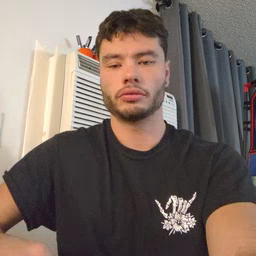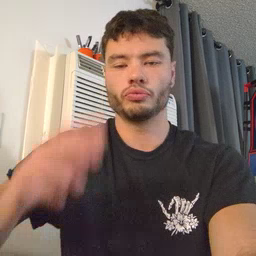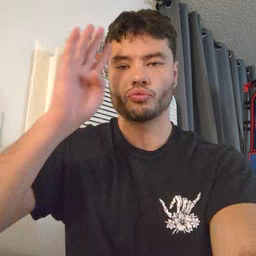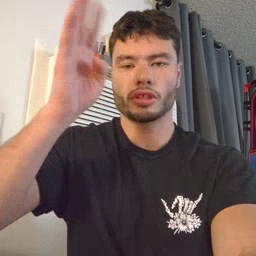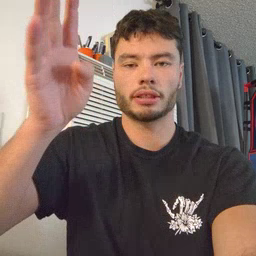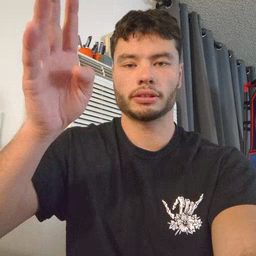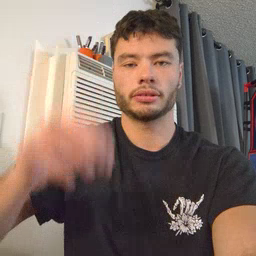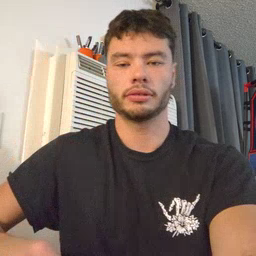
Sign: pretend